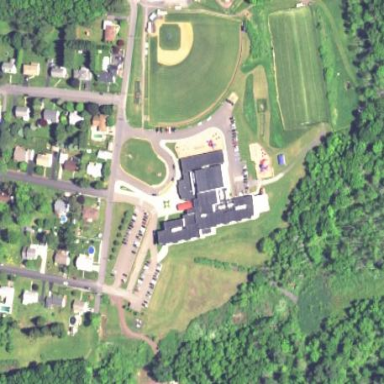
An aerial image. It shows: School building.